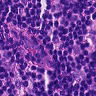
Metastatic tissue present: no